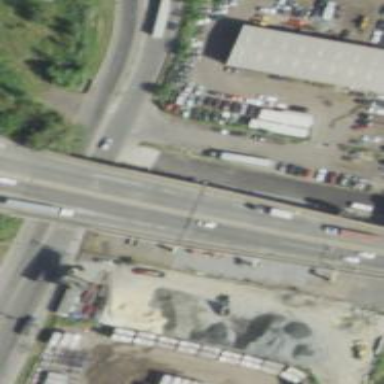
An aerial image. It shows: Trunk_link highway on bridge.